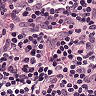
Metastatic tissue present: no